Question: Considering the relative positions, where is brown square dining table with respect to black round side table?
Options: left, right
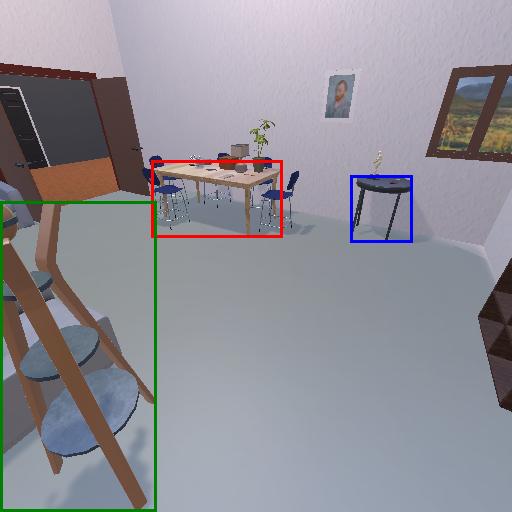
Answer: left